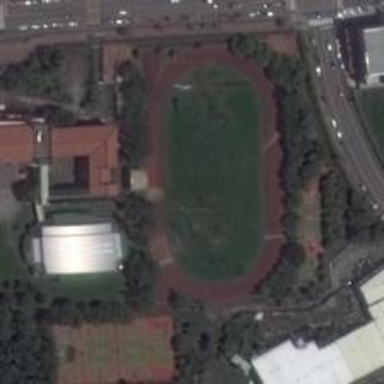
The football field and several courts mnake up this area which is rimmed in by streets and buildings .